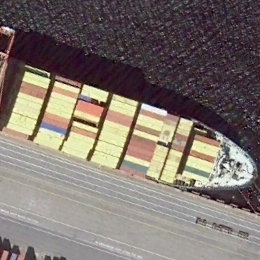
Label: Container_ship